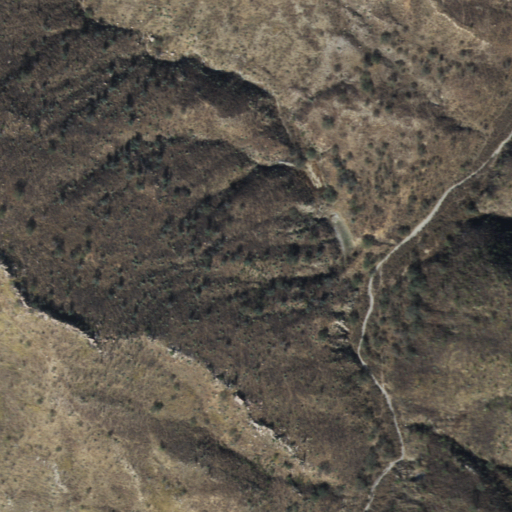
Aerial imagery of valley in Arizona named Holden Canyon containing shrub and grassland